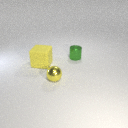
small yellow metal sphere in front of large yellow rubber cube